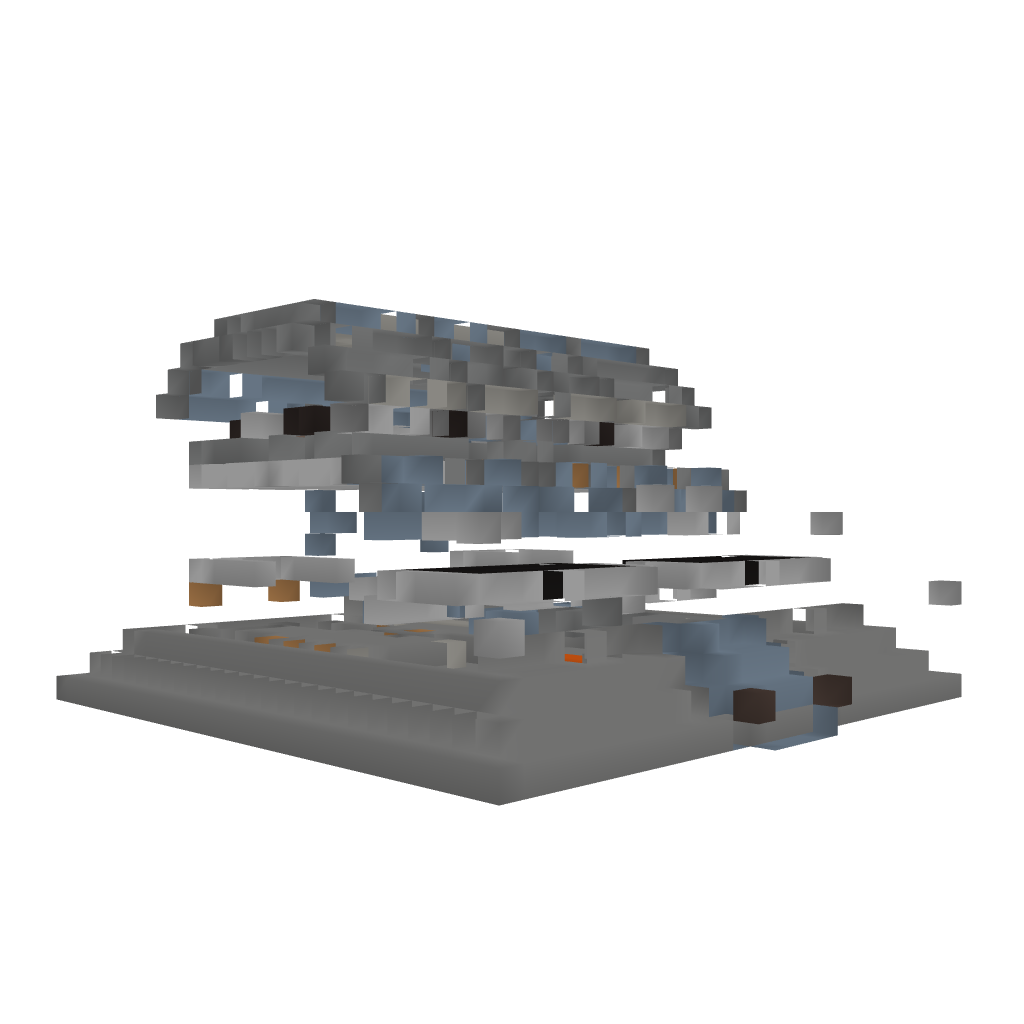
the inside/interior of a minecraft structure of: Mountain house